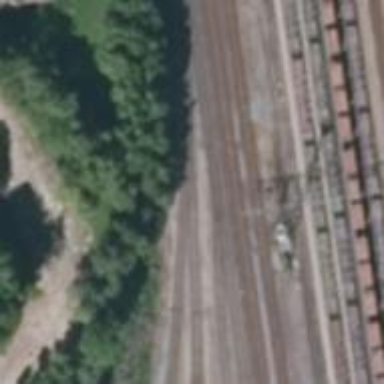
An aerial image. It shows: Railway yard in service.